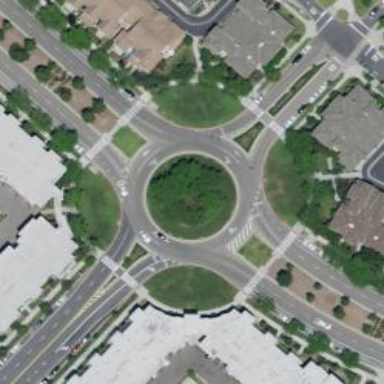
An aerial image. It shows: Tertiary road that leads to roundabout.